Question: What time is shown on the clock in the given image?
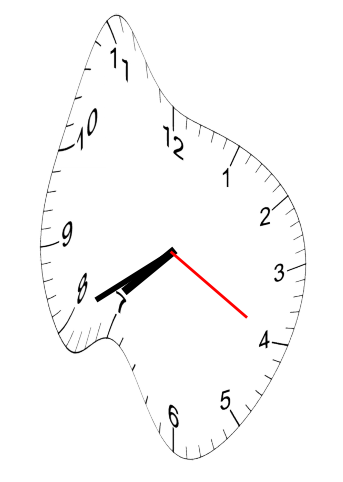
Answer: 07:40:20